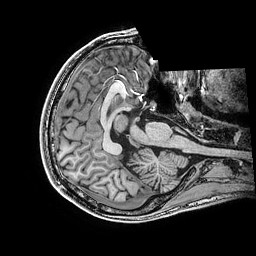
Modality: T1w
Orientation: axial
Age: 21
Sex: male
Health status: healthy